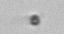
Label: nanoplankton_mix